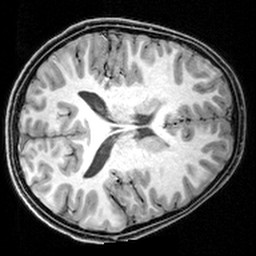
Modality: T1w
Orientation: axial
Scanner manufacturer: siemens
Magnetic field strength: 3 T
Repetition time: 1.9 s
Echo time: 0.00397 s